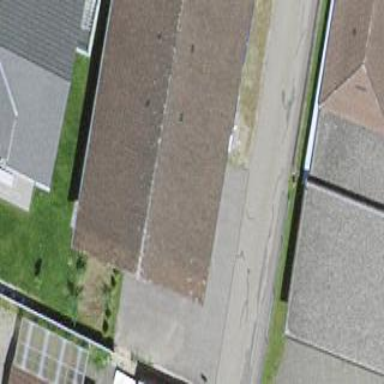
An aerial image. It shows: Barn.